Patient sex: M
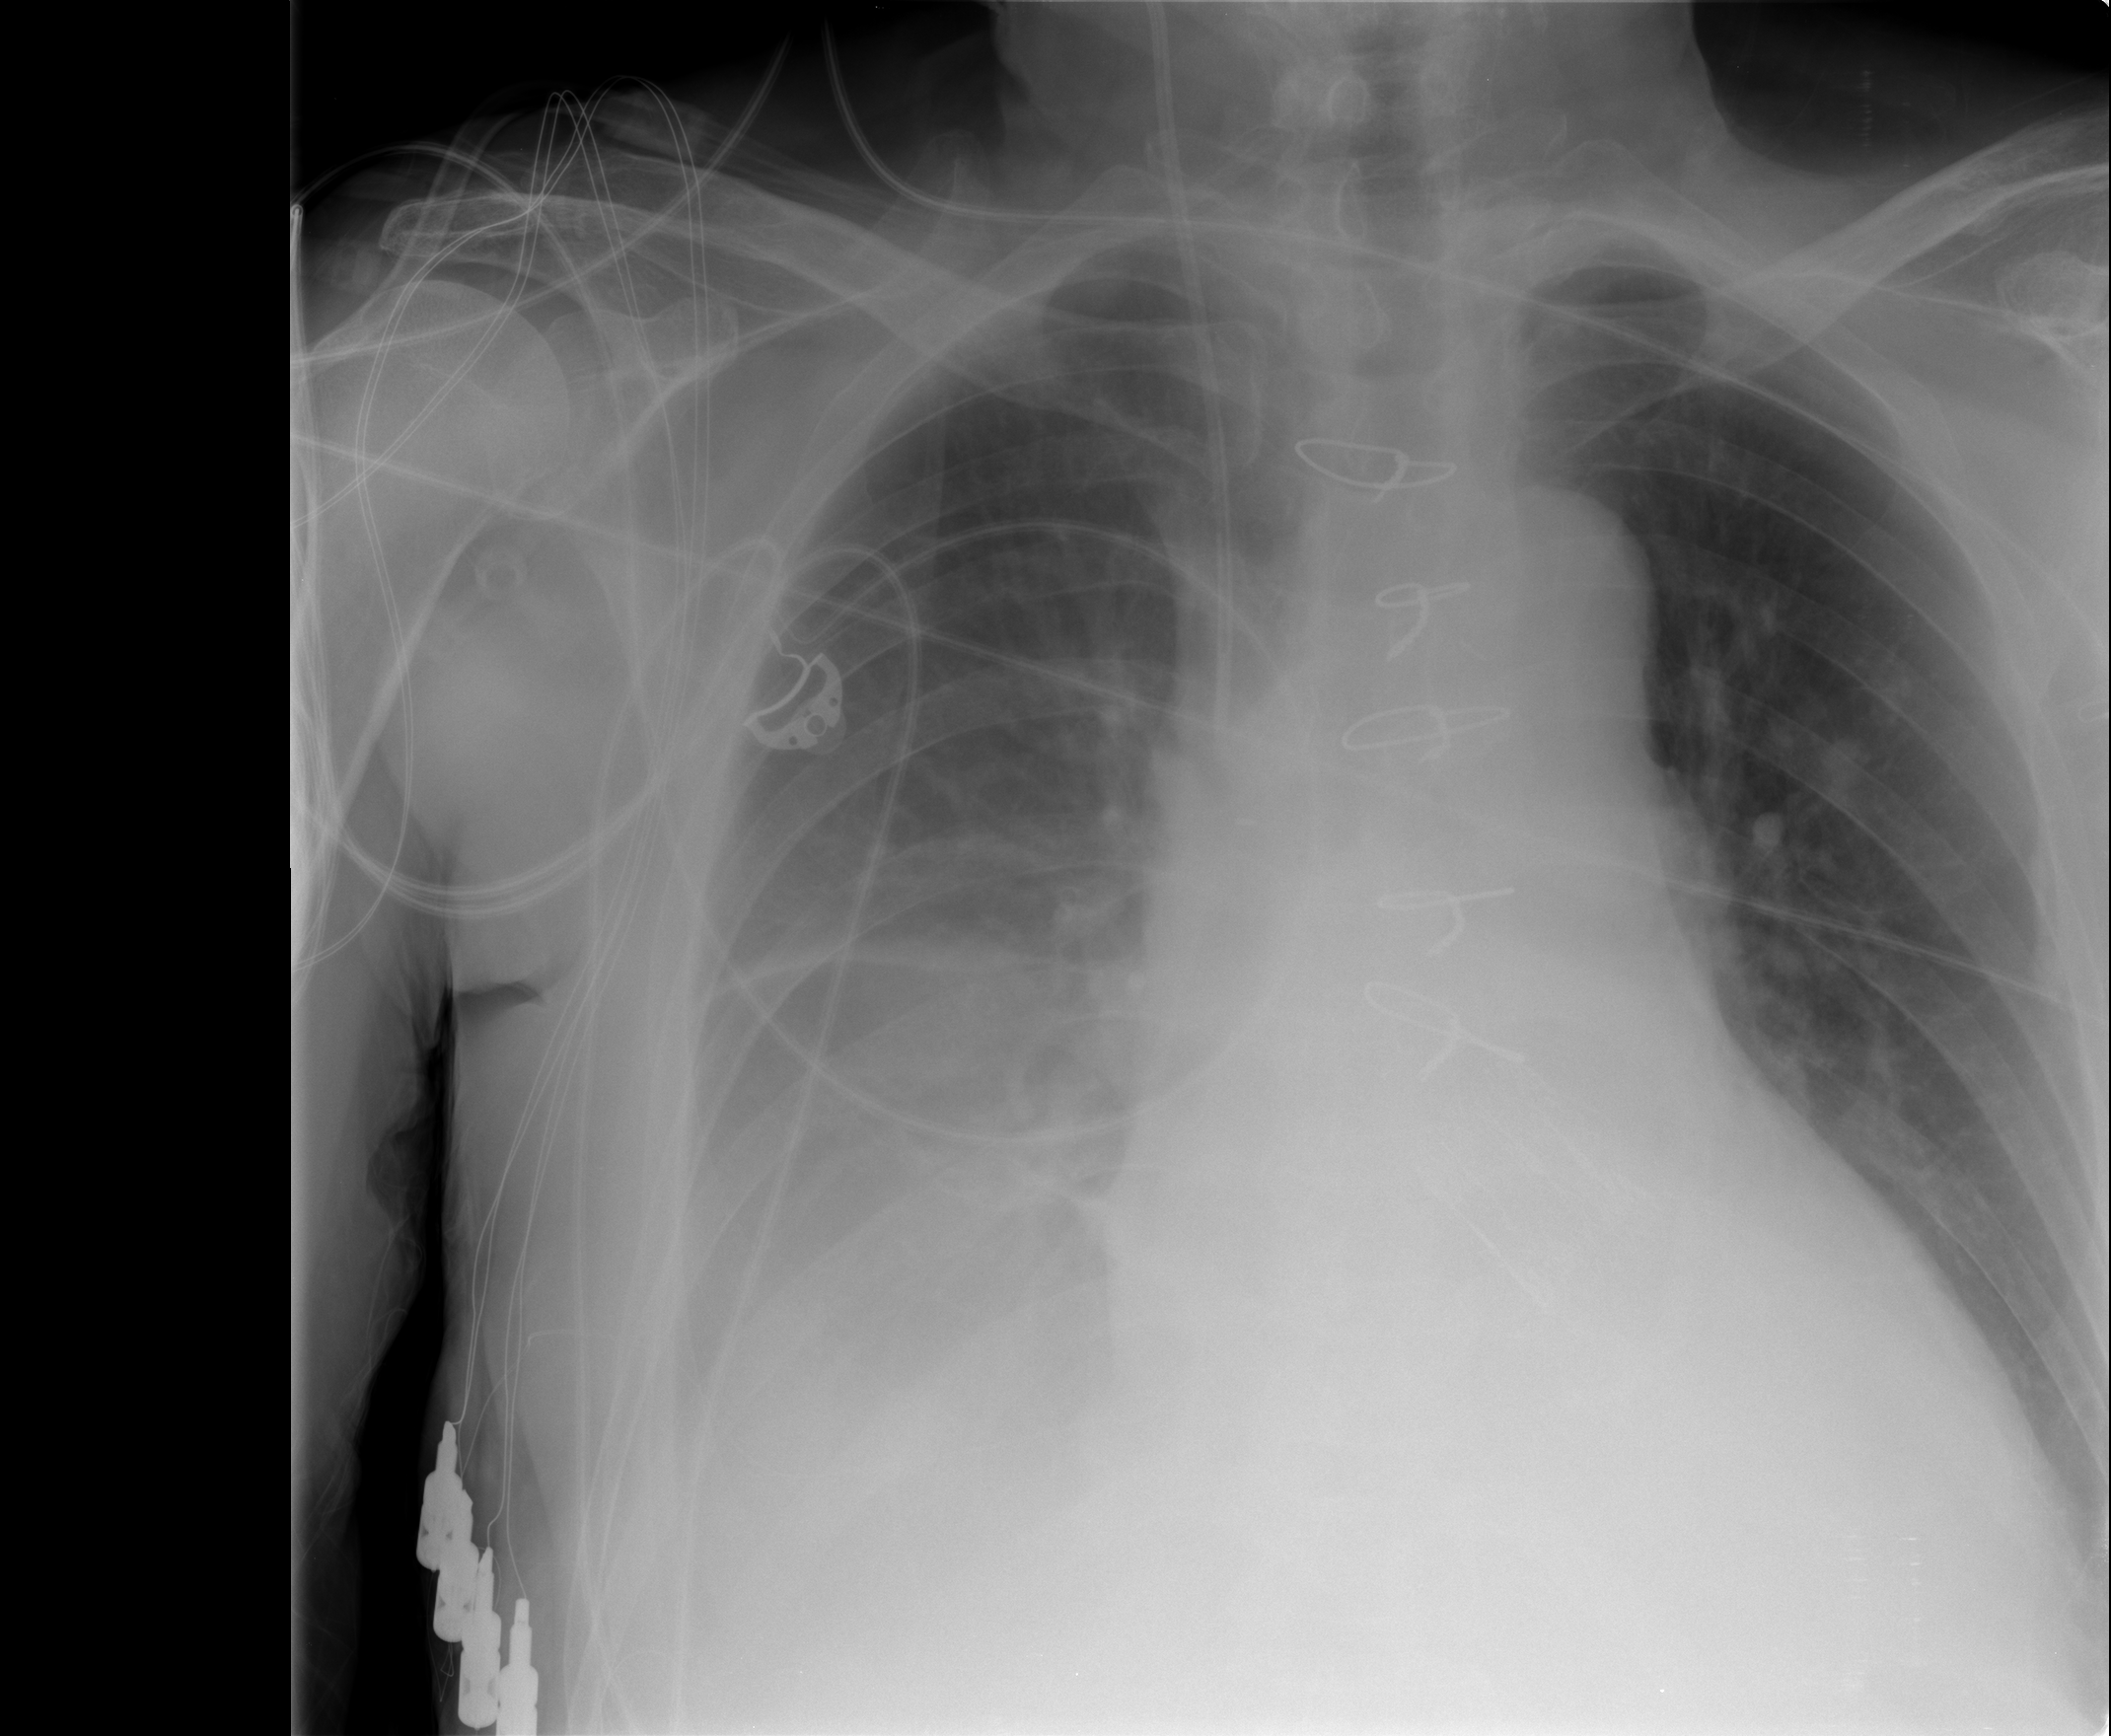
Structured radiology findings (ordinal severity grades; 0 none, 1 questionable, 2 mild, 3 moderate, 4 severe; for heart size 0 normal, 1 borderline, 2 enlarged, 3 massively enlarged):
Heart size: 2
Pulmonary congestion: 0
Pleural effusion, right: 2
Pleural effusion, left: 0
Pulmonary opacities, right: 0
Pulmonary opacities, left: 0
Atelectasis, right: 0
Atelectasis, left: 0